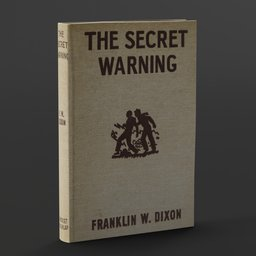
Label: tools